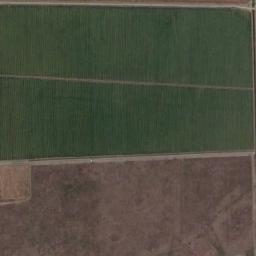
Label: rectangular_farmland